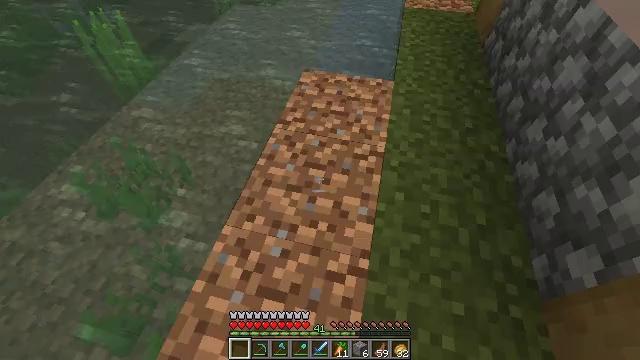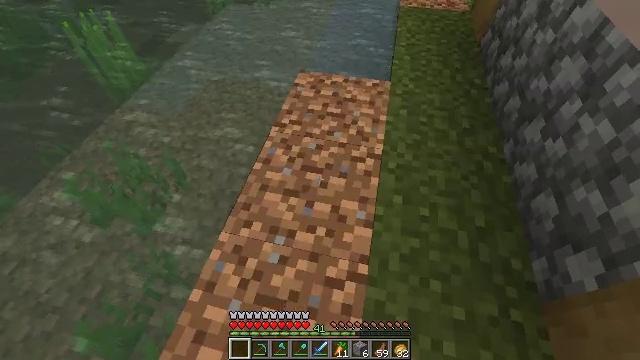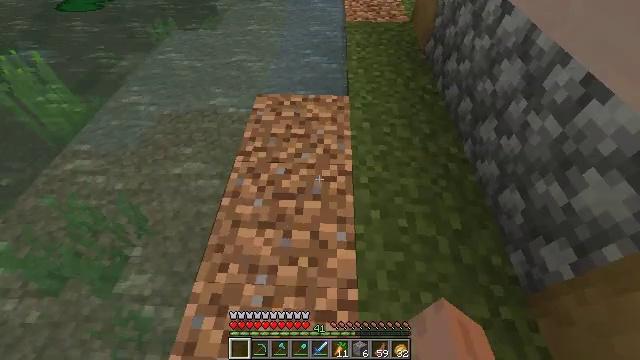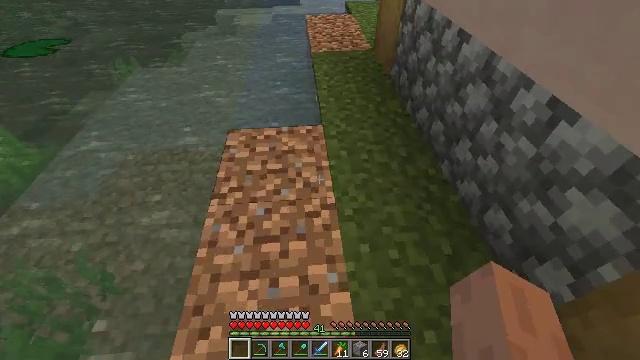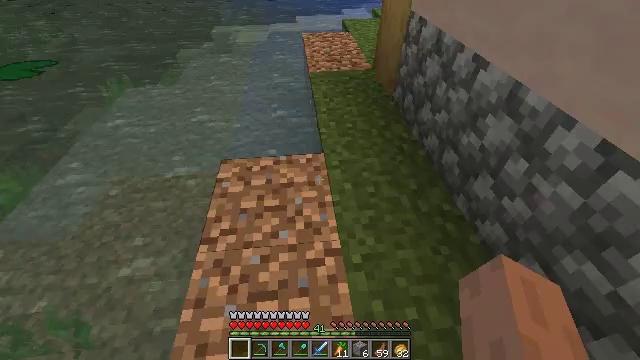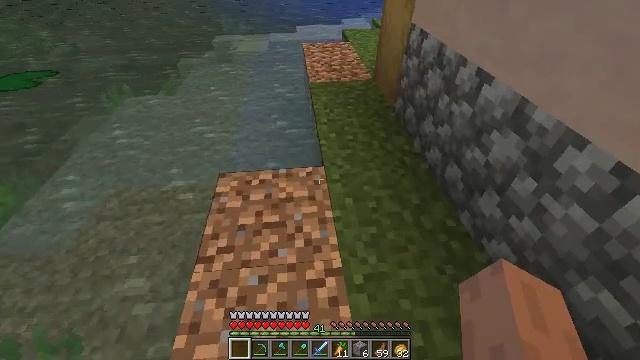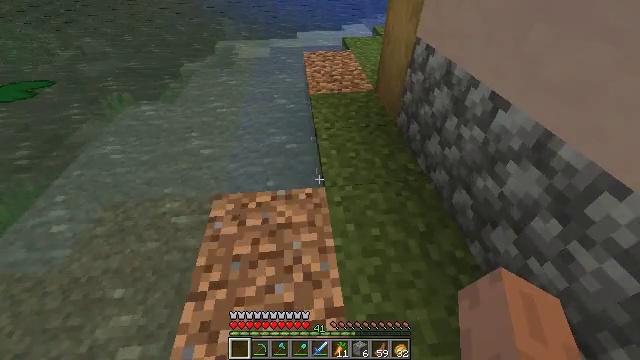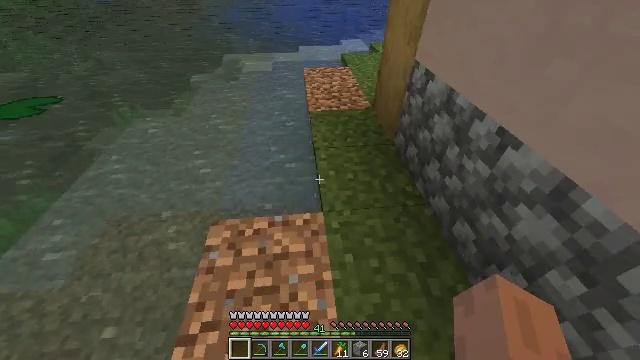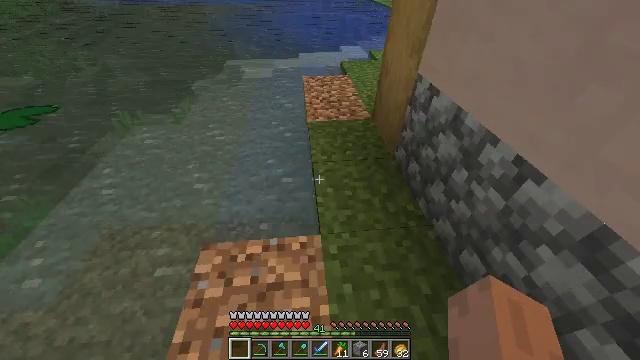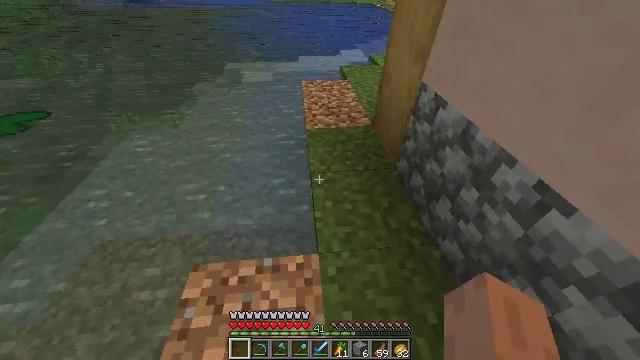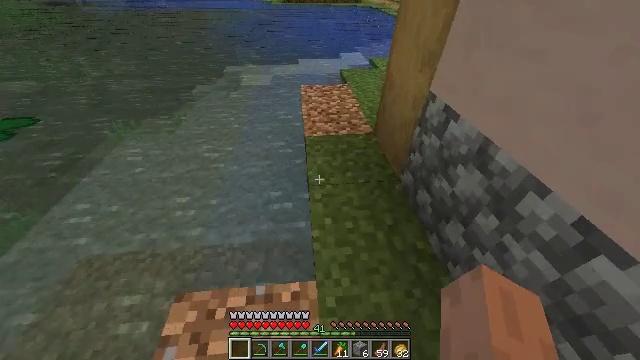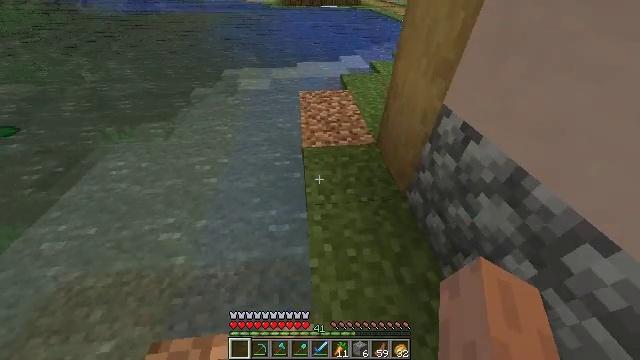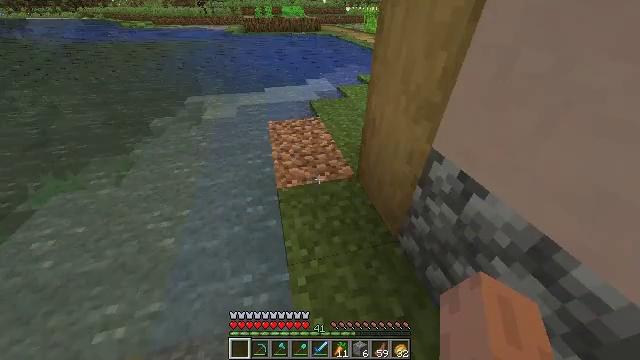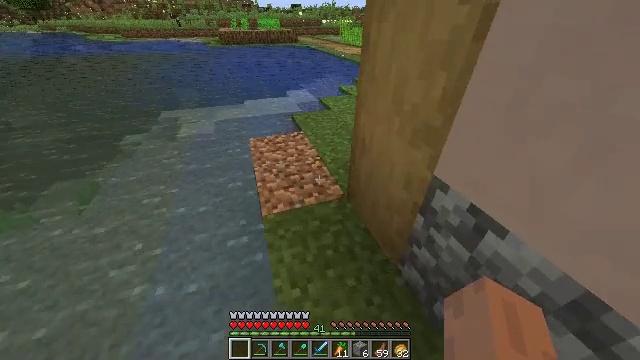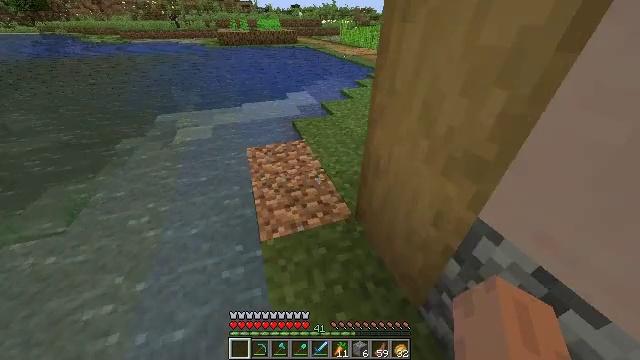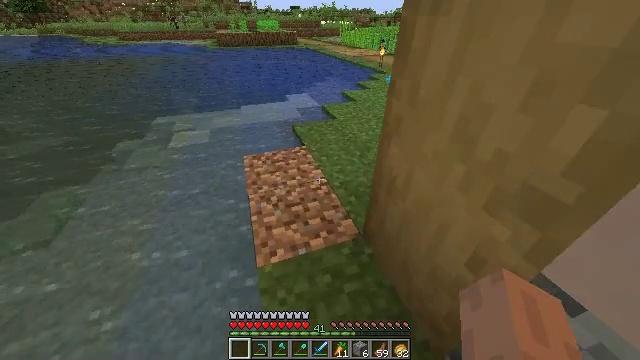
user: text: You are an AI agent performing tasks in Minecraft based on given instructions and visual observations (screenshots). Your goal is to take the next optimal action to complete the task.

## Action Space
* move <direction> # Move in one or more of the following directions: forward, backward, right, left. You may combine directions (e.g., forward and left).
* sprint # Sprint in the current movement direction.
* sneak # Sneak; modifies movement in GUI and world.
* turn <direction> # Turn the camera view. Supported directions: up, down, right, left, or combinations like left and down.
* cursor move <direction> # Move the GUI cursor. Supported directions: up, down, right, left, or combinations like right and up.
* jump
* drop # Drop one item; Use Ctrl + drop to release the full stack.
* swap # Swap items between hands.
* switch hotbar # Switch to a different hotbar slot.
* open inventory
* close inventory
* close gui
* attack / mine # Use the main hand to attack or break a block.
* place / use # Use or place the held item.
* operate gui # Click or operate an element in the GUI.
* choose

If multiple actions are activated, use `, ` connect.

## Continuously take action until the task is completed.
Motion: motion action
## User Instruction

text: Mine the blue orchid from the ground.
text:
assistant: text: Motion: move forward, turn right
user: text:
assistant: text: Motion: move forward, turn right and up
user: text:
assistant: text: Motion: move forward, turn right and up
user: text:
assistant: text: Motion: move forward, turn up
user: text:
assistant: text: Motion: move forward, sprint, turn up
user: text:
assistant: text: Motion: move forward, sprint
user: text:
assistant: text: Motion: move forward, sprint
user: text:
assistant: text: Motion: move forward, sprint
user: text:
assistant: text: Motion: move forward
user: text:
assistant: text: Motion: move forward
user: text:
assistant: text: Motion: move forward
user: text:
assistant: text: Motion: move forward, sprint, turn right and up
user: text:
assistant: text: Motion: move forward, sprint, turn right and up
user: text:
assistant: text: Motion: move forward, sprint
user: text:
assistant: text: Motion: move forward
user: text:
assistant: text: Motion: move forward
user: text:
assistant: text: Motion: move forward
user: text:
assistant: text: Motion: move forward
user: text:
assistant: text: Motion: move forward
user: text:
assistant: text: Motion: move forward, turn right
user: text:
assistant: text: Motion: move forward, turn right
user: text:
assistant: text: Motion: move forward, turn right and down
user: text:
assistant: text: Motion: turn right
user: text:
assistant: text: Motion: no_op
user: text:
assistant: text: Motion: no_op
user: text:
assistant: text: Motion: no_op
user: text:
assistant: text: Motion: no_op
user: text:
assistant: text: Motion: no_op
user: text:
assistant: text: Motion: turn right
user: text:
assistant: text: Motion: turn right and up